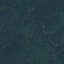
Label: Forest